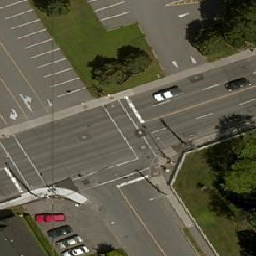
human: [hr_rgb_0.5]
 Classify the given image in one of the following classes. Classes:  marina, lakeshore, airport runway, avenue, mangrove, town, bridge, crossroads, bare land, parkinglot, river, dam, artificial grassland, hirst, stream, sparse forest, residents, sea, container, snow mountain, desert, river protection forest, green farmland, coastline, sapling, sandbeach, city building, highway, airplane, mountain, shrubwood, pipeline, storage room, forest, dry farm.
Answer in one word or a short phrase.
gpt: crossroads